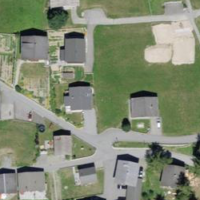
EUNIS habitat code: 55
Species observed at this site:
Corvus corone
Parus major
Pica pica
Phoenicurus ochruros
Passer italiae
Turdus viscivorus
Motacilla alba
Carduelis carduelis